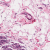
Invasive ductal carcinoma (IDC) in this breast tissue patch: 0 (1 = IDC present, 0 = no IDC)